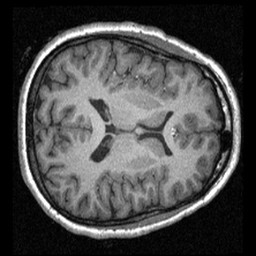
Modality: T1w
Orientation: axial